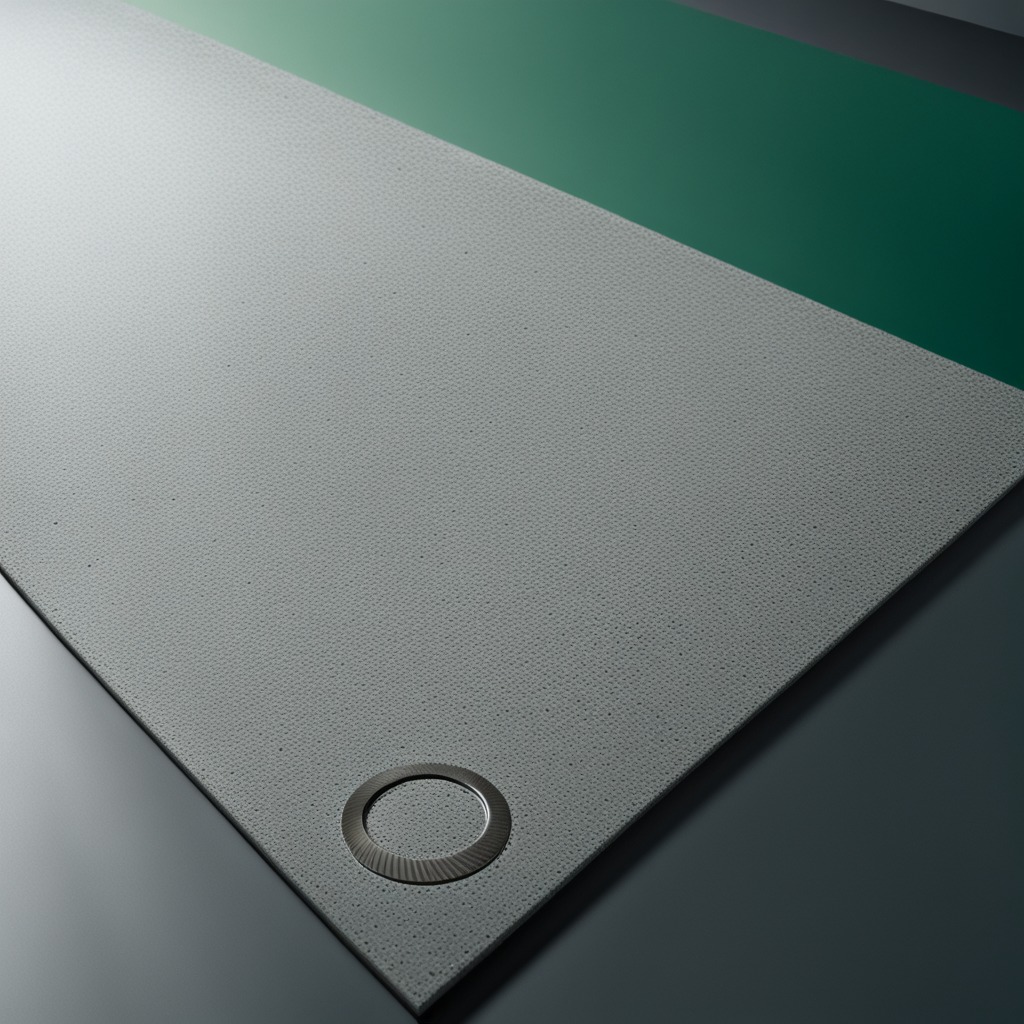
A flat metal washer lying on a clean granite tabletop covered with a green rubber mat inside a workshop under bright overhead lighting crisp shadows high clarity worn but beneath the mat